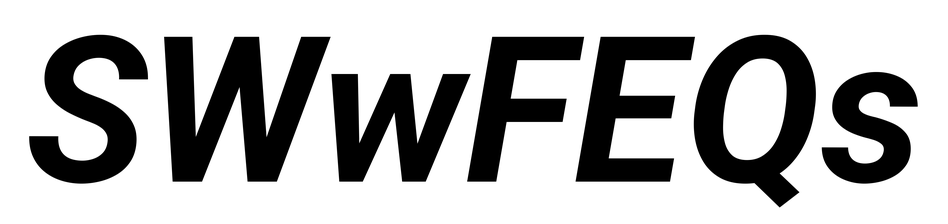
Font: Roboto-Italic_Bold_Italic